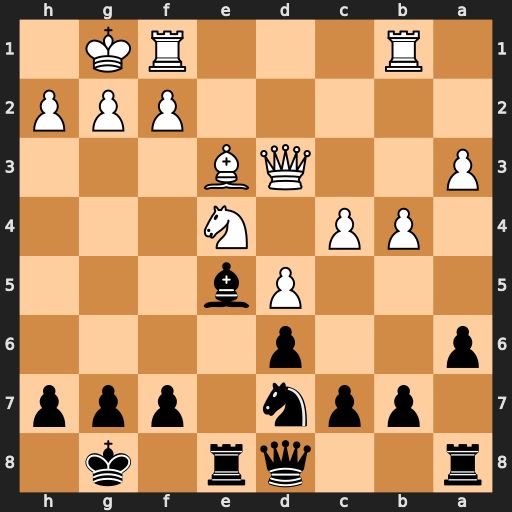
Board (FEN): r2qr1k1/1ppn1ppp/p2p4/3Pb3/1PP1N3/P2QB3/5PPP/1R3RK1
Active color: b
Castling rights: -
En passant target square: -
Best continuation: Bxh2+ Kxh2 Qh4+